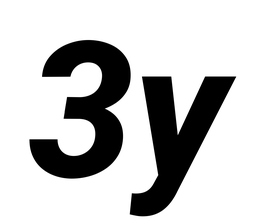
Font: Roboto-Italic_ExtraBold_Italic